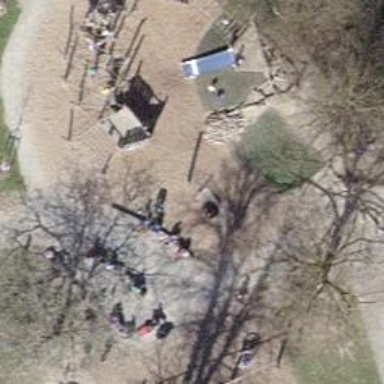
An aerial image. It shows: Playground area for leisure activities on the land.